Question: What is the winforms control that Visual Studio uses as a properties editor? It is a two column table with the names on the left side and the editible value on the right side.

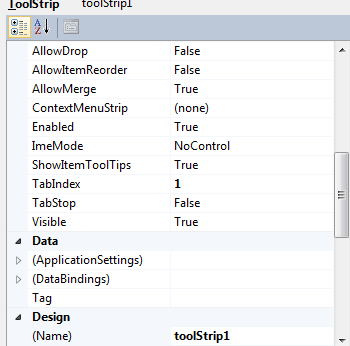
Answer: It is a <URL>.